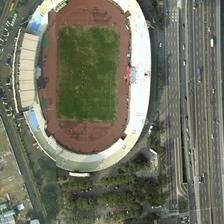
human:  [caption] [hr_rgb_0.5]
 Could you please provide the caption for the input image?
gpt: a playground with green trees next to it is near several parallel roads .

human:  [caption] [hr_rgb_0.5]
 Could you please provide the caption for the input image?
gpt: what close to the road is a huge stadium with a white auditorium .

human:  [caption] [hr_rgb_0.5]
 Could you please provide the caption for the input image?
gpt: a large playground is next to a road .

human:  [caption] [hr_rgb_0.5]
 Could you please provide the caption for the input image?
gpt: a large playground is next to a road .

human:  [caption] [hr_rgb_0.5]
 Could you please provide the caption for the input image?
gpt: a large playground is next to a road .